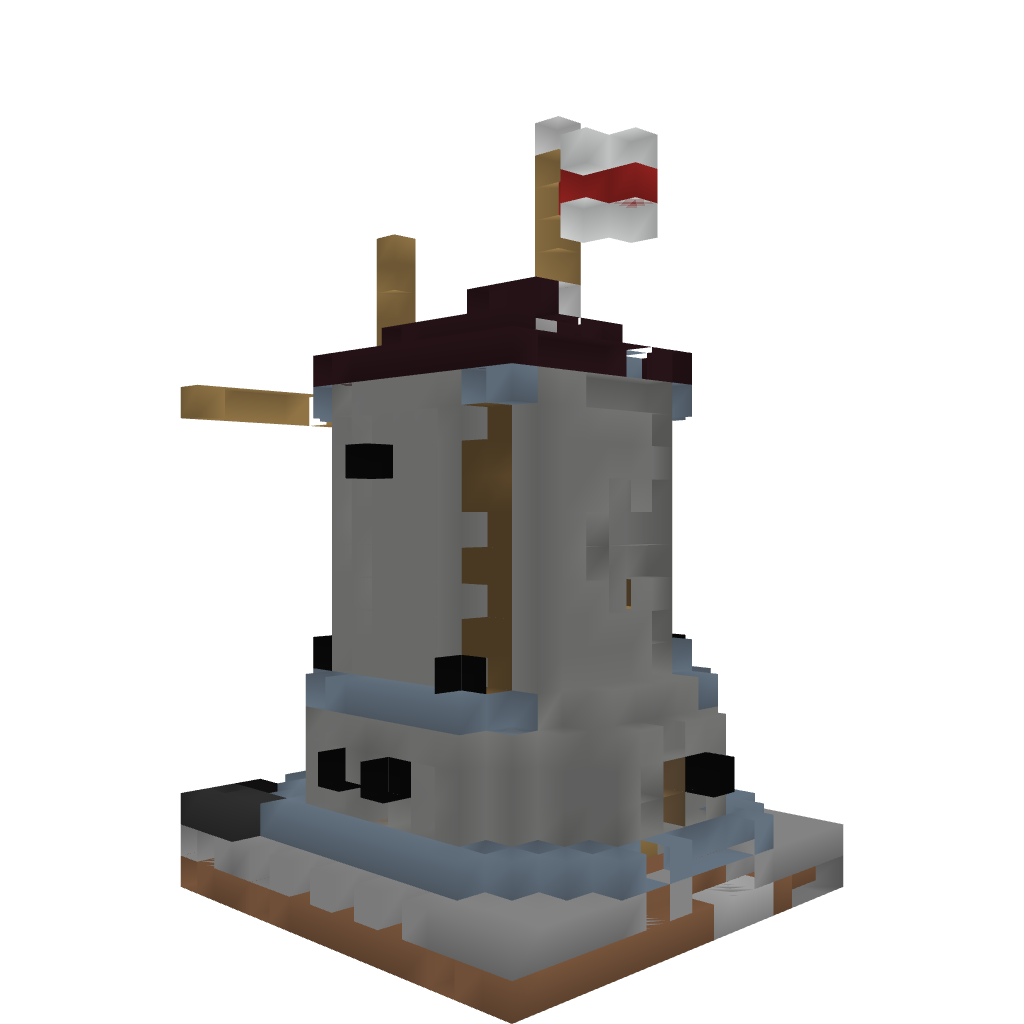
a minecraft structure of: Windmill